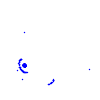
Particle: kaon